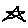
Label: star